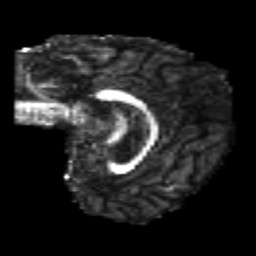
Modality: FA
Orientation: sagittal
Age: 22
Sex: male
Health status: healthy
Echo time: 0.074 s